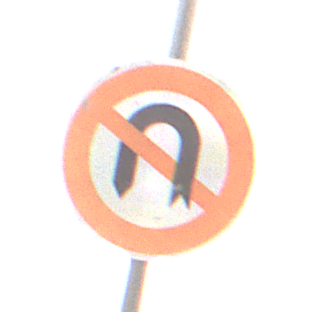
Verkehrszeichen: VerbotWenden
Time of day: Midday
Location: Outdoor (Nature)
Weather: Overcast
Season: NotSpecified
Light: Natural